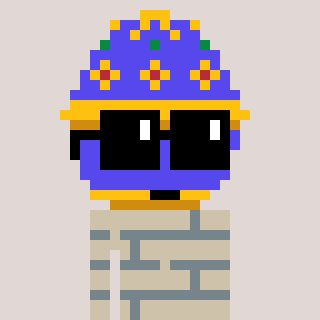
a pixel art character with square black sunglasses, a faberge-shaped head and a bege-colored body on a warm background